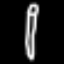
Label: pencil